Aerial crown-view tile of a tropical tree (Barro Colorado Island, Panama), acquired 20240611:
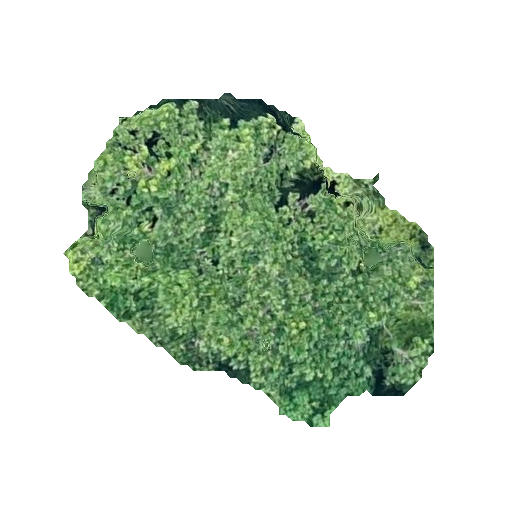
Species: Anacardium excelsum
GBIF accepted scientific name: Anacardium excelsum
Crown area: 127.522 m²